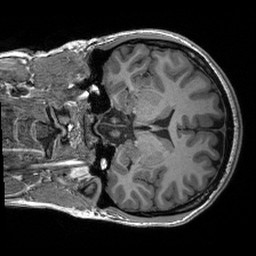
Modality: T1w
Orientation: coronal
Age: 19
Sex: female
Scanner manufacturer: siemens
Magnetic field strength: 3 T
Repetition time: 2.4 s
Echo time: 0.00191 s